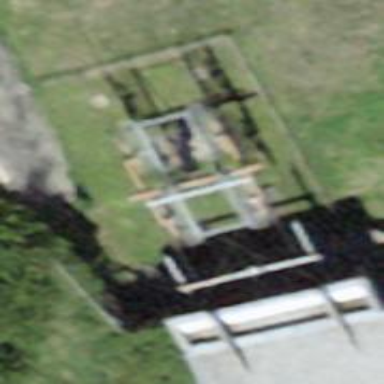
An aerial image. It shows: Pylon used for aerialway.